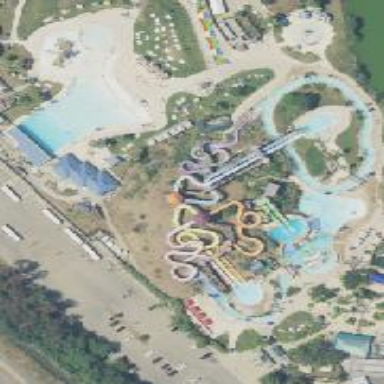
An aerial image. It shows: Water slide attraction.